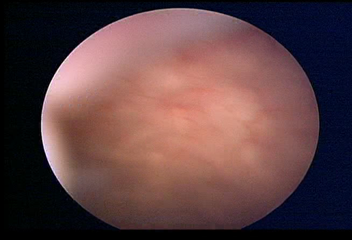
Modality: WLC
Class: Normal mucosa
Bladder cancer association: No